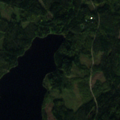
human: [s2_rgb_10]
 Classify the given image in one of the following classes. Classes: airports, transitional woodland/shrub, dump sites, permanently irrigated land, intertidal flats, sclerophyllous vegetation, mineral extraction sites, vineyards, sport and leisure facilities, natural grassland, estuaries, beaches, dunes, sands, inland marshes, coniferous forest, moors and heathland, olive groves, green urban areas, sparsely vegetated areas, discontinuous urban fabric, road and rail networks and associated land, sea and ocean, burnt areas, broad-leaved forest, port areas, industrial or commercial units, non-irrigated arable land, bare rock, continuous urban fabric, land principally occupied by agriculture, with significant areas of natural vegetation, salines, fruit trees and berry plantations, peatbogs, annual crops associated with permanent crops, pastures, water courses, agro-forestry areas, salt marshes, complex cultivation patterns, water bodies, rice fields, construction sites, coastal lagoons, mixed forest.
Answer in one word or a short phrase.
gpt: coniferous forest, mixed forest, water bodies